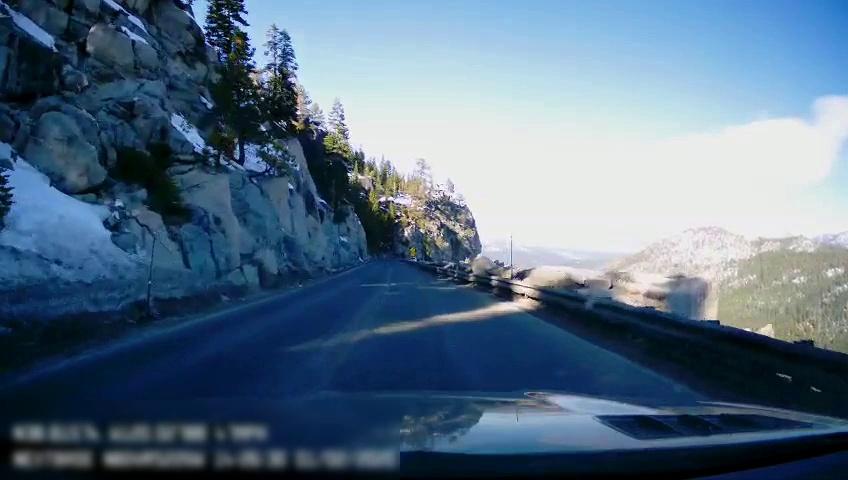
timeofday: Day
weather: Snowy
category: Drivable Space
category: Lanes | Current Lane